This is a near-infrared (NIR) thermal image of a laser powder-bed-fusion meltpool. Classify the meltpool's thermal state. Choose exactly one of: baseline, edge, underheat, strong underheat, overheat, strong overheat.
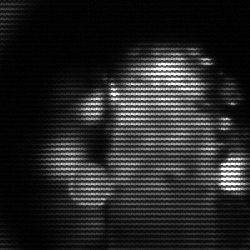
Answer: strong underheat